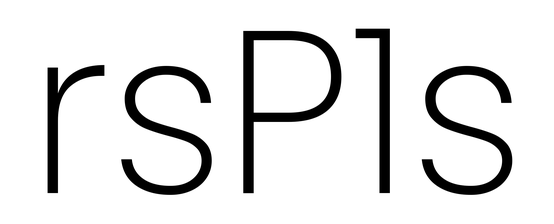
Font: Poppins-ExtraLight